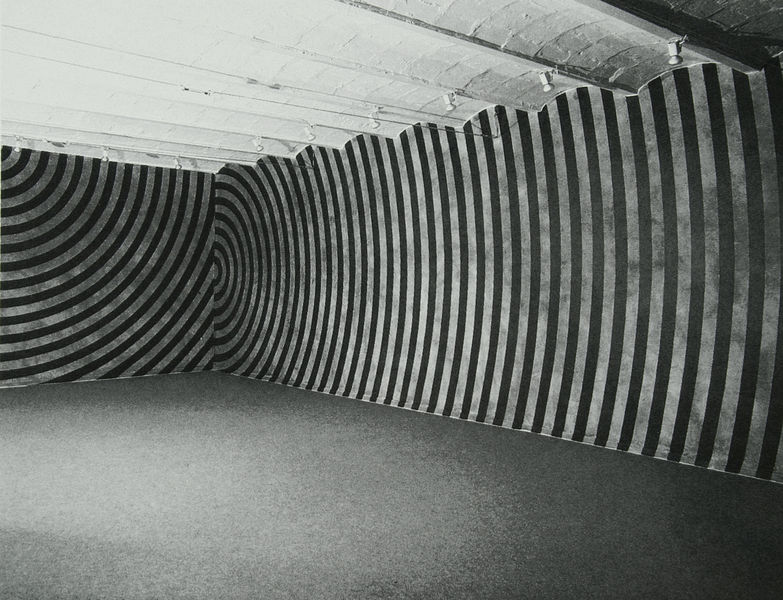
Titel: Installation Studio G7, Bologna - On four walls, arcs 4'' (10 cm) wide, from the midpoints of four sides
Künstler: Sol Lewitt
Standort: Chester (Connecticut)
Institution: Sammlung Eva Lewitt
Schlagwörter: dunkel, schatten, weiß, grau, hell, lampe, lampen, licht, lichter, raum, schwarz, zimmer, wand, boden, decke, kontrast, kreis, rund, bogen, linien, beleuchtung, scheinwerfer, gestreift, streifen, balken, foto, fotografie, bögen, wände, fussboden, linie, kreise, photo, zentrum, konzentrisch, op art, installation, längs, deckenlampen, optical art, karavan, kontrakst